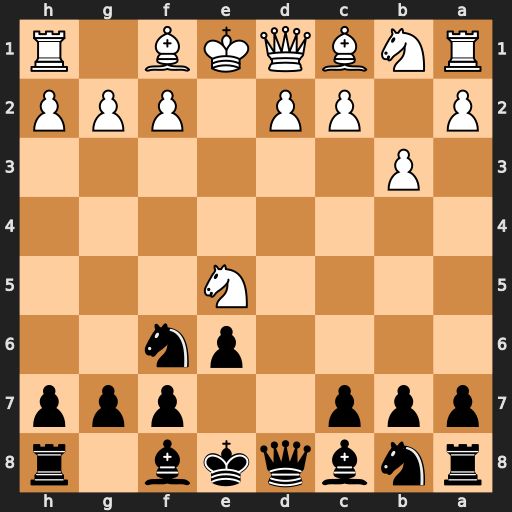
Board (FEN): rnbqkb1r/ppp2ppp/4pn2/4N3/8/1P6/P1PP1PPP/RNBQKB1R
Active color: b
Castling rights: KQkq
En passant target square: -
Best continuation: Qd4 Nf3 Qxa1